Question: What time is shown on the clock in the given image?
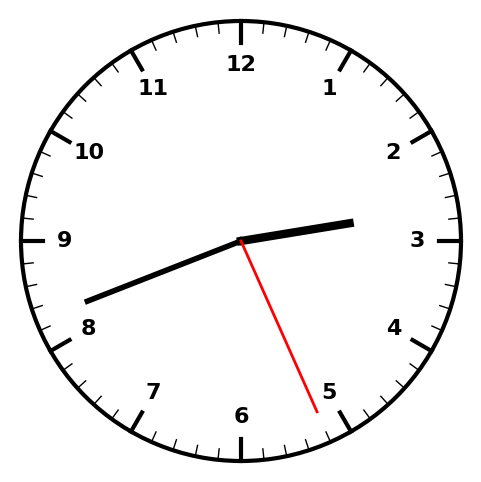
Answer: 02:41:26